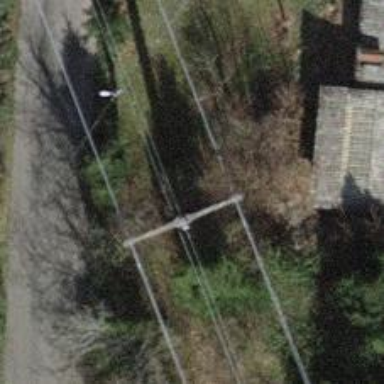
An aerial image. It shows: Concrete power pole.